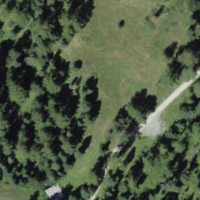
EUNIS habitat code: 43
Species observed at this site:
Erebia euryale